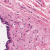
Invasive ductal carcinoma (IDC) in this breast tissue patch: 0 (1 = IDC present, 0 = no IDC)